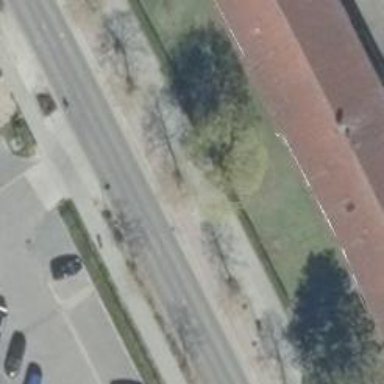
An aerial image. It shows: Deciduous broadleaved tree on the street.